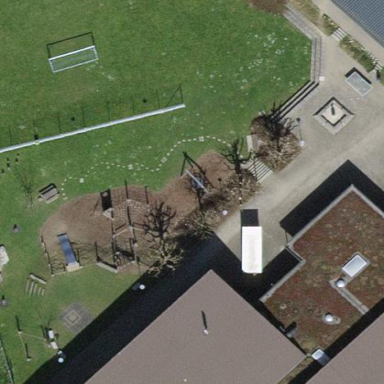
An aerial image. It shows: Playground area for leisure activities on the land.